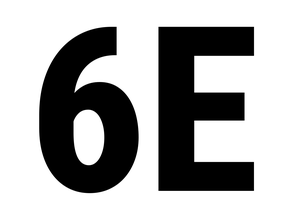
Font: Roboto_Condensed_ExtraBold